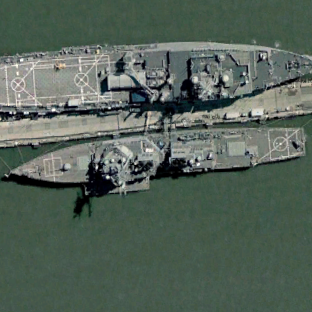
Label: destroyer